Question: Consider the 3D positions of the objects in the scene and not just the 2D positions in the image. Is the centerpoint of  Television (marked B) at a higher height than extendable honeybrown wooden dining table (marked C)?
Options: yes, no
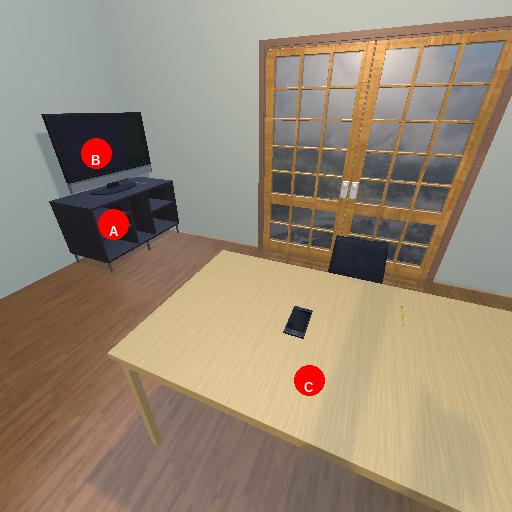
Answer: yes